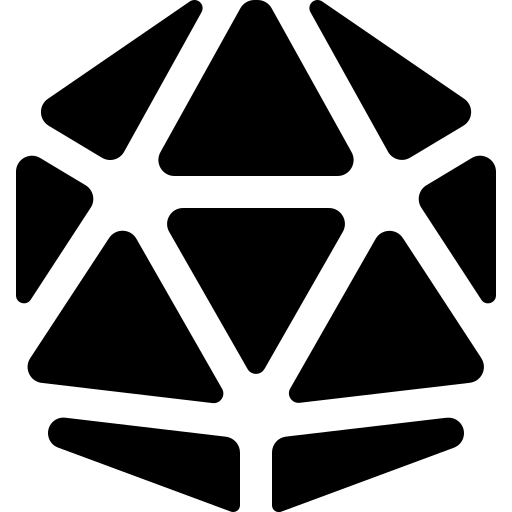
Tags: icon, FontAwesome, fa-icon, solid, dice, d20